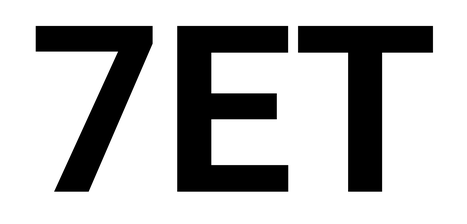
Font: Roboto_Bold